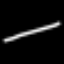
Label: line